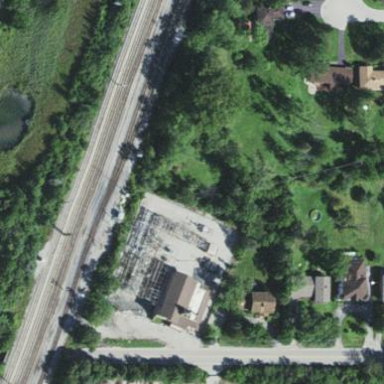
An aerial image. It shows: Substation for power supply.